Question: I am trying to make a stacked area plot. My x-axis is age categories, but I want to connect them as a continuous scale.
I have number of diagnoses on the y (filled by diagnosis) and age on the x.
subset of data:
'''
structure(list(diag = structure(c(1L, 1L, 1L, 1L, 1L, 1L, 1L,
1L, 1L, 1L, 1L, 1L, 1L, 1L, 1L, 1L, 1L, 1L, 1L, 2L, 2L, 2L, 2L,
2L, 2L, 2L, 2L, 2L, 2L, 2L, 2L, 2L, 2L, 2L, 2L, 2L, 2L, 2L), .Label = c("Hjernerystelse",
"Lungesygdomme"), class = "factor"), age = structure(c(1L, 2L,
4L, 5L, 6L, 7L, 8L, 9L, 10L, 11L, 3L, 12L, 13L, 14L, 15L, 16L,
17L, 18L, 19L, 1L, 2L, 4L, 5L, 6L, 7L, 8L, 9L, 10L, 11L, 3L,
12L, 13L, 14L, 15L, 16L, 17L, 18L, 19L), .Label = c("0 ar", "1-4 ar",
"5-9 ar", "10-14 ar", "15-19 ar", "20-24 ar", "25-29 ar", "30-34 ar",
"35-39 ar", "40-44 ar", "45-49 ar", "50-54 ar", "55-59 ar", "60-64 ar",
"65-69 ar", "70-74 ar", "75-79 ar", "80-84 ar", "85- ar"), class = "factor"),
n = c(15L, 89L, 87L, 71L, 46L, 32L, 26L, 24L, 32L, 40L, 74L,
55L, 39L, 19L, 38L, 27L, 24L, 14L, 23L, 291L, 2170L, 267L,
269L, 234L, 244L, 256L, 336L, 432L, 638L, 458L, 792L, 1010L,
1401L, 2088L, 2087L, 1815L, 1767L, 1995L)), row.names = c(NA,
-38L), .Names = c("diag", "age", "n"), class = c("tbl_df", "tbl",
"data.frame"))
'''
The following gives a useful plot, but doesn't conserve the categories on the x-axis:
'''
plot1 <- ggplot(foo, aes(age, n)) +
geom_area(aes(x=as.numeric(factor(age)), fill=diag))
'''
Is there a simple way to use the geom_area on factorial data, or just a way to show the levels on the x-axis.
An other problem is that by data have 29 different diagnoses giving this result:

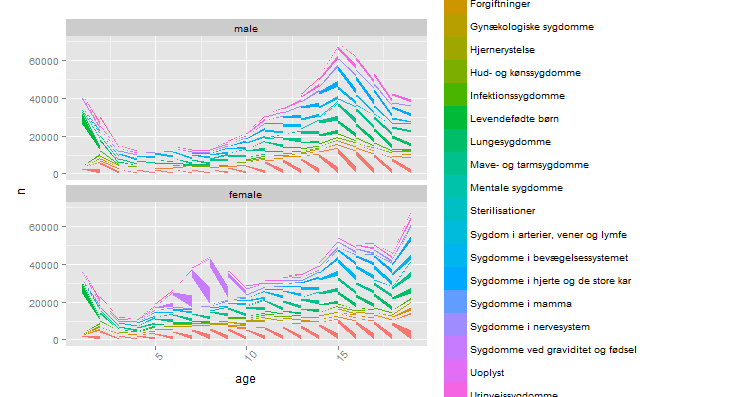
Answer: Try this approach:
'''
library(directlabels)
ggplot(foo, aes(x=as.numeric(factor(age)), y = n, fill=diag)) +
geom_area() +
scale_x_discrete(labels = levels(foo$age)) +
geom_dl(aes(label = diag), list("top.points", cex = .6)) +
guides(fill = FALSE)
'''

## Edit:
With regards to your comment, try this
'''
download.file("https://dl.dropboxusercontent.com/u/<PHONE>/admissions.Rdata",
destfile = fn <- file.path(tempdir(), "admissions.Rdata"),
mode = "wb")
load(fn)
library(ggplot2)
library(directlabels)
library(dplyr)
shaped %>%
group_by(diag, age) %>%
summarise(n = mean(n)) %>%
ggplot(aes(x=as.numeric(factor(age)), y = n, fill=diag)) +
geom_area(position = "stack") +
scale_x_discrete(labels = levels(shaped$age), expand = c(.1, .1)) +
geom_dl(aes(label = diag, color = diag), position = "stack", list("last.bumpup", rot=-30, cex = .5)) +
guides(fill = FALSE, colour = FALSE)
'''